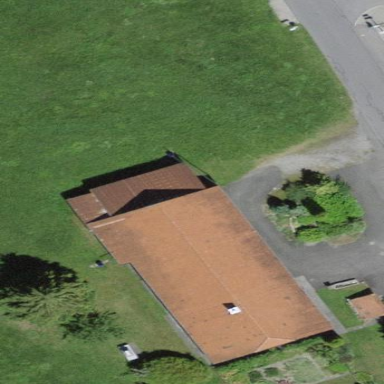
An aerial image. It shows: Farm building.